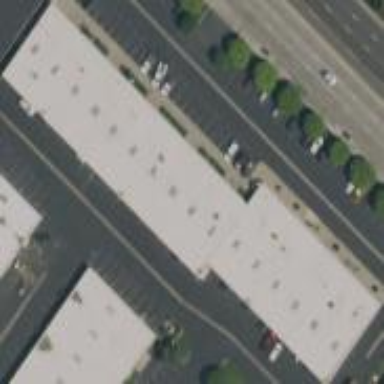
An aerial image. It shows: Industrial building.